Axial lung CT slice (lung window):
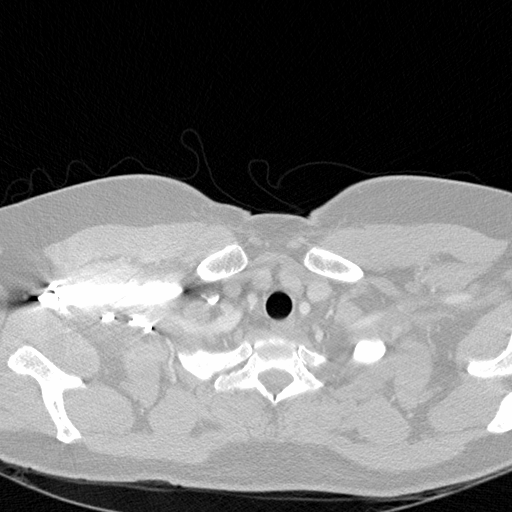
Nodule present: no